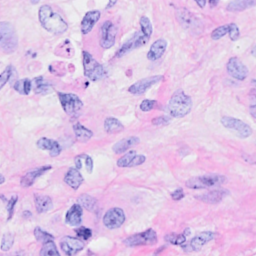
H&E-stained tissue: Breast